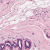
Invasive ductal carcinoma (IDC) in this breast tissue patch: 0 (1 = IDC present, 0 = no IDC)